Question: I've used install4j's GUI to set Installer -> Uninstaller -> Executable icon to a custom icon, but that icon is not used in Windows 8.1's "Programs & Features" screen. How can I make a custom icon appear here?

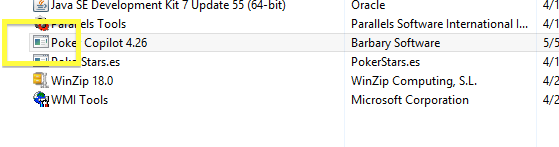
Answer: The "Register Add/Remove item" action has an "Icon" property for that purpose. That action is added by default on the "Installer->Screens & Actions" step, to the "Installation" screen of the installer.